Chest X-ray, AP view. Patient: 37 years old, sex M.
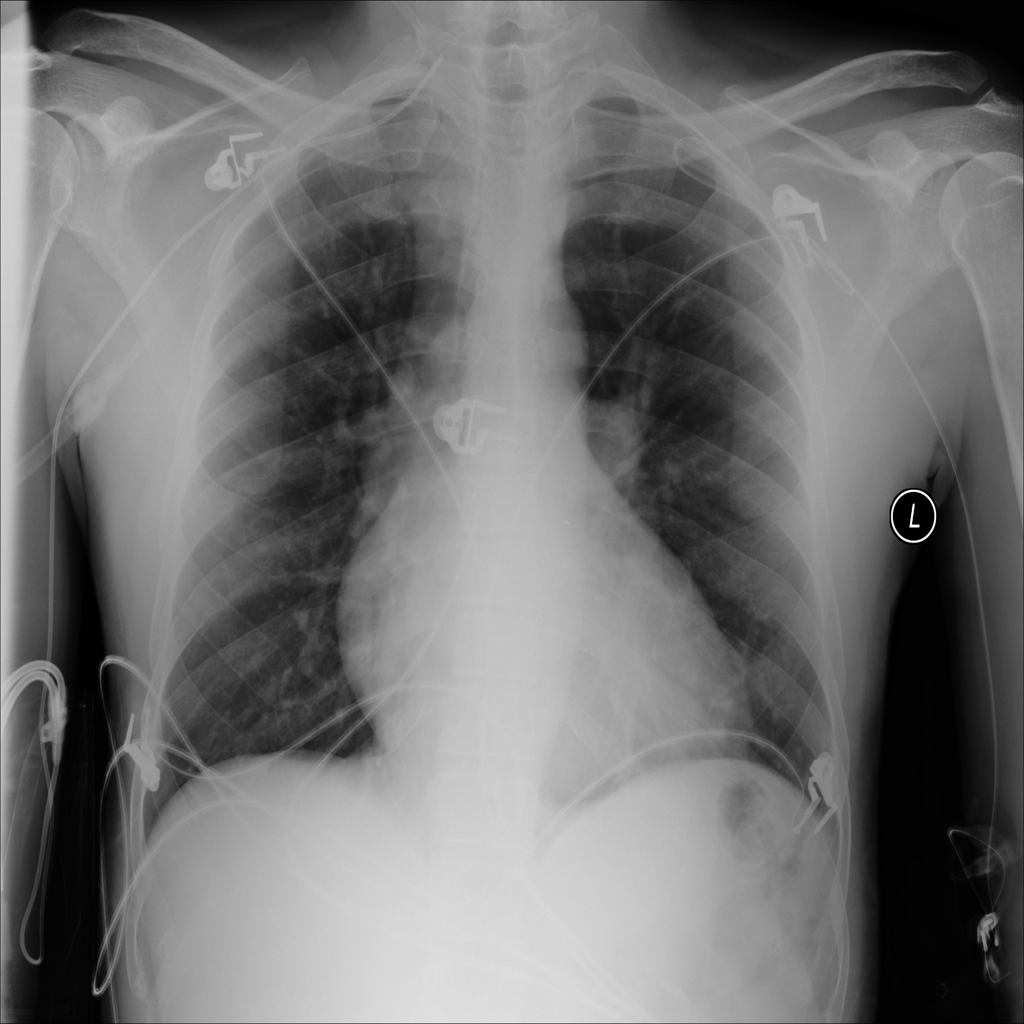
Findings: No Finding